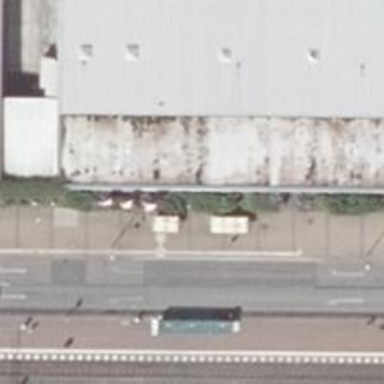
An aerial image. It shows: Platform for public transport with shelter.